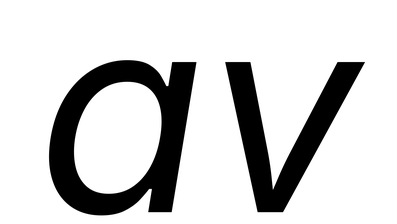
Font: Inter-Italic_Italic